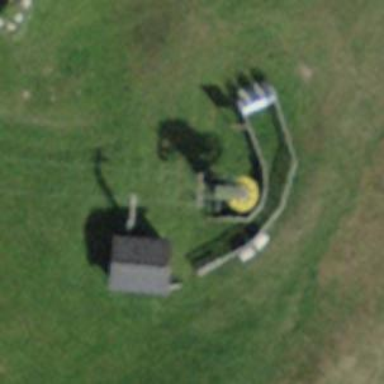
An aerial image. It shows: Pylon used for aerialway.